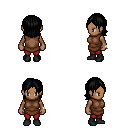
a pixel art fantasy rpg character, female body template, human, dark skin, brown tunic, red pants, black long bangs hairstyle, bracelets, black shoes, four views (front, back, left, right), 2x2 character sprite sheet, small pixel art, hard edges, no anti-aliasing